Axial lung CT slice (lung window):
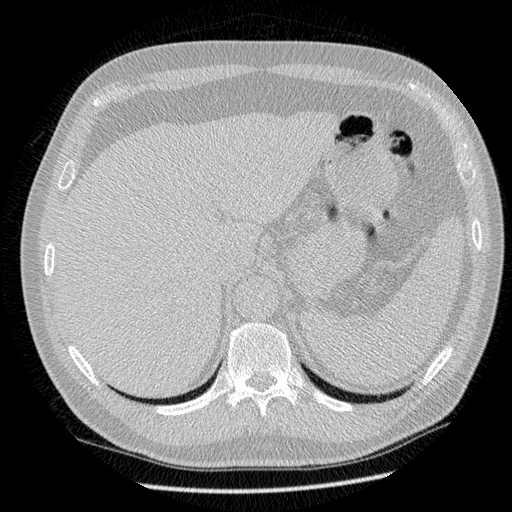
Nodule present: no